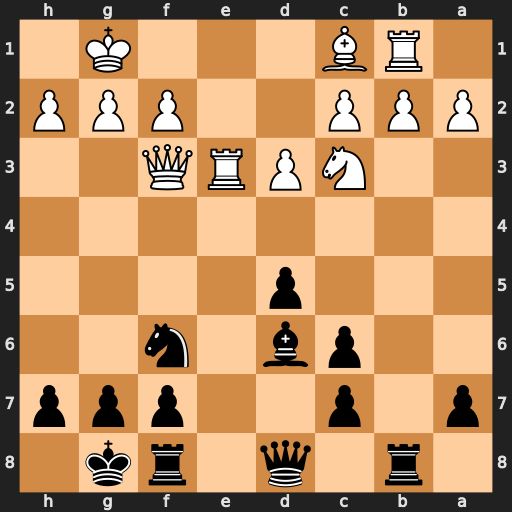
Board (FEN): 1r1q1rk1/p1p2ppp/2pb1n2/3p4/8/2NPRQ2/PPP2PPP/1RB3K1
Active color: b
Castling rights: -
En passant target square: -
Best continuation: d4 Re2 dxc3